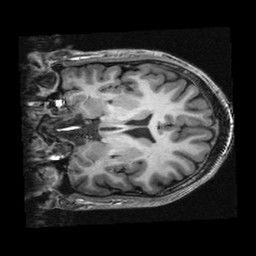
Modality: T1w
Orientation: coronal
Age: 23
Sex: male